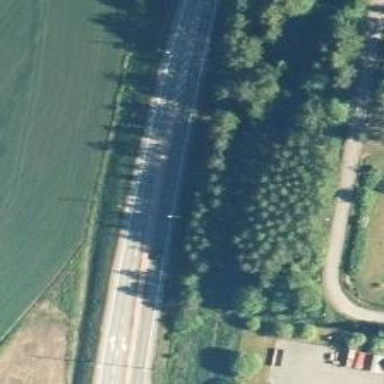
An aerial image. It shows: Primary road with asphalt surface.